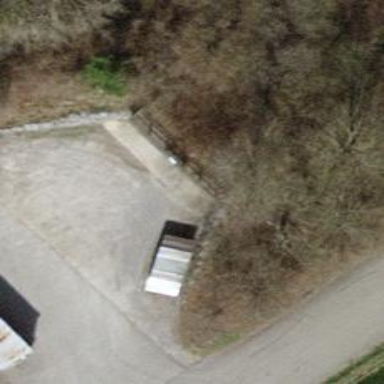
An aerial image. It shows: Retaining wall.